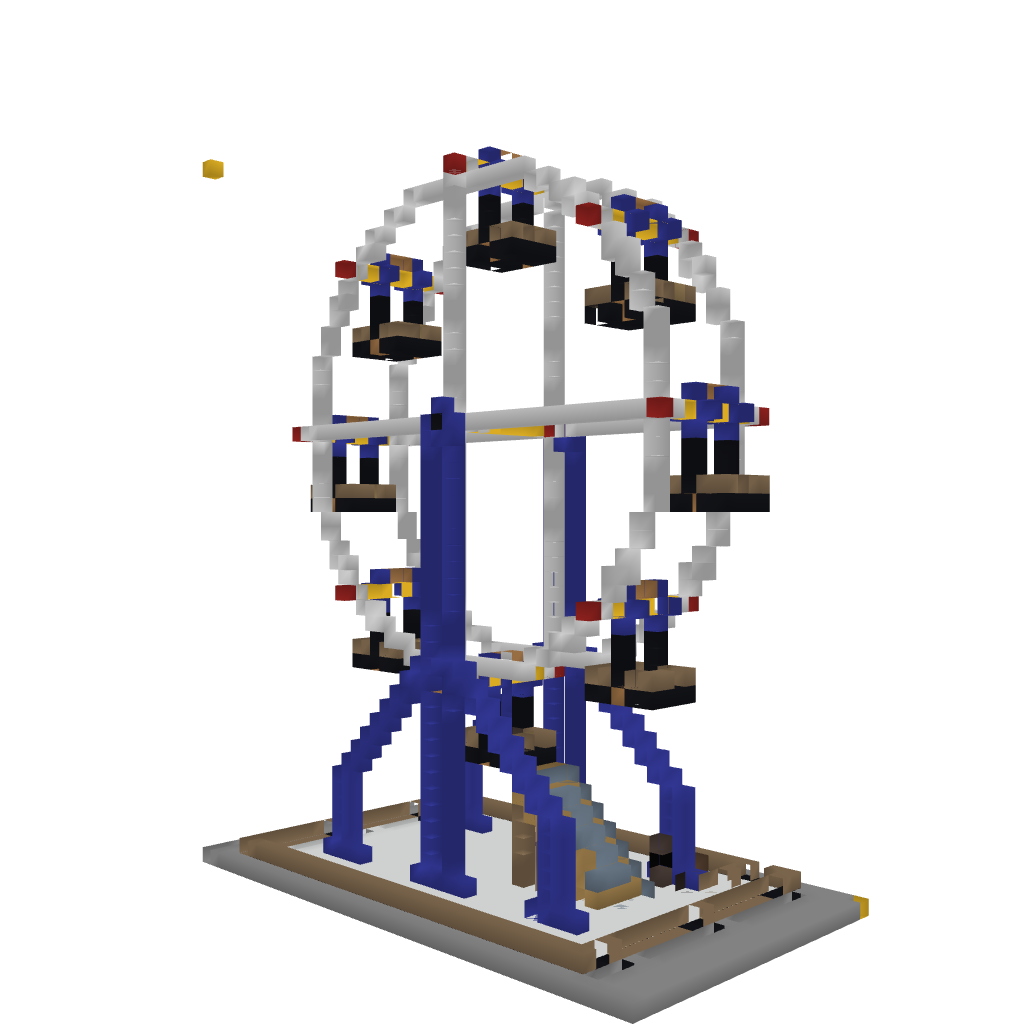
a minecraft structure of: Ferris Wheel